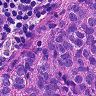
Metastatic tissue present: yes